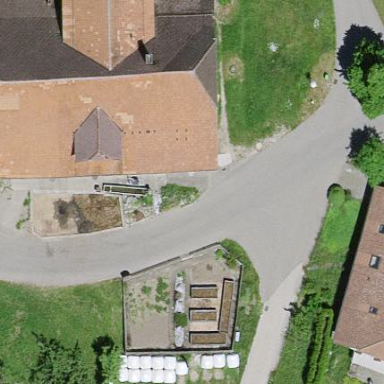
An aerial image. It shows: Farm building.